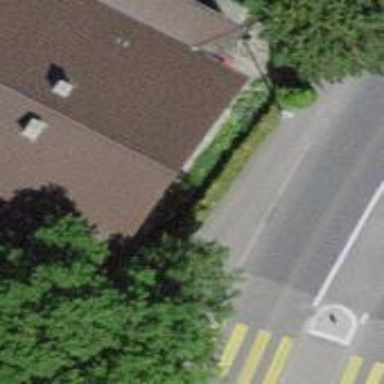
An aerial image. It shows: Bus stop with platform for public transport.